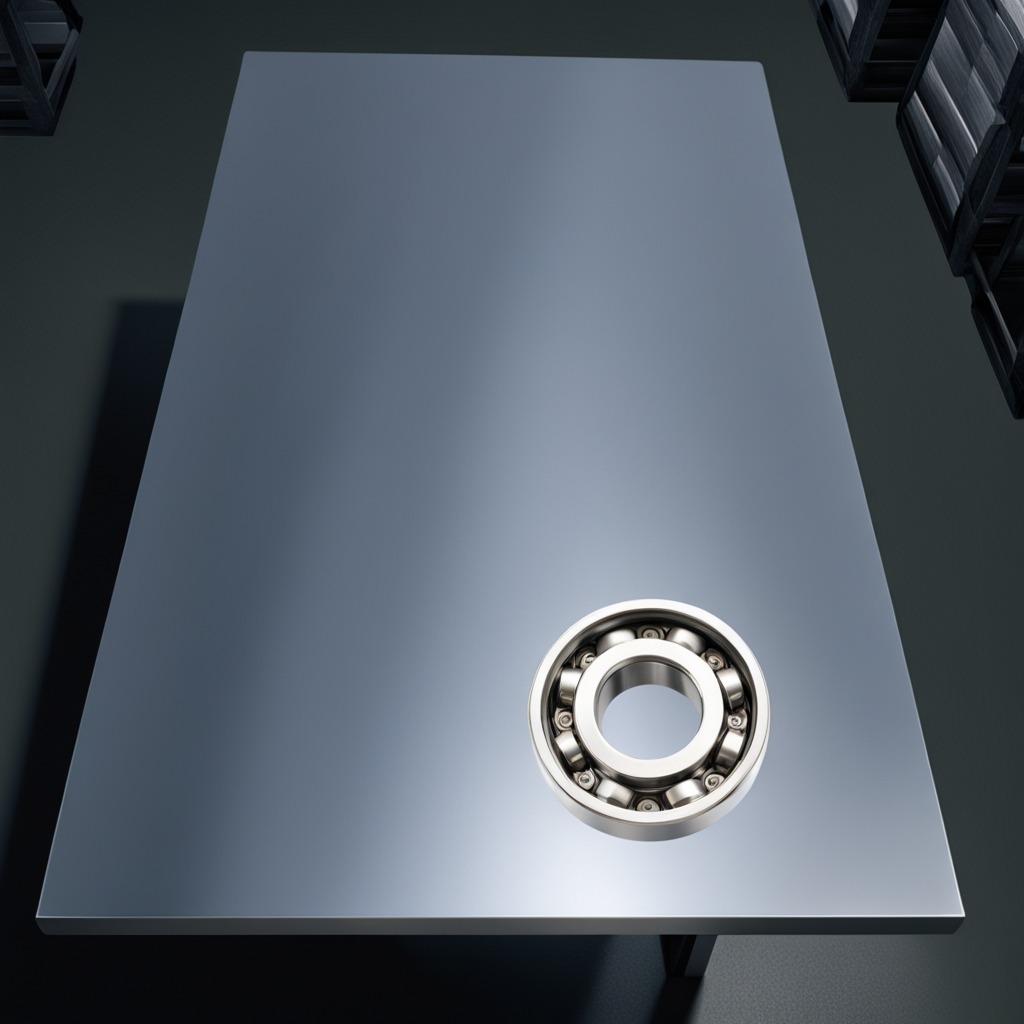
A metal ball bearing is lying on the tabletop.